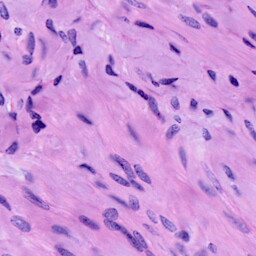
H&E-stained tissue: Cervix